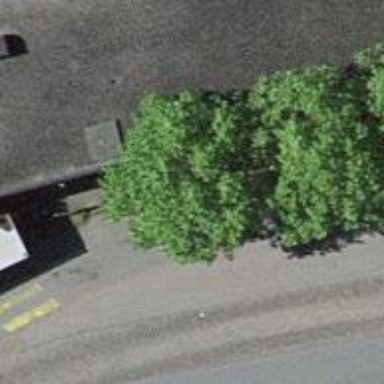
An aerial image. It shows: Cycleway.